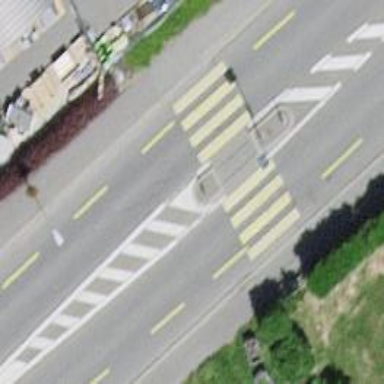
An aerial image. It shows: Marked zebra crossing with island. The crossing is uncontrolled.